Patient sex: M
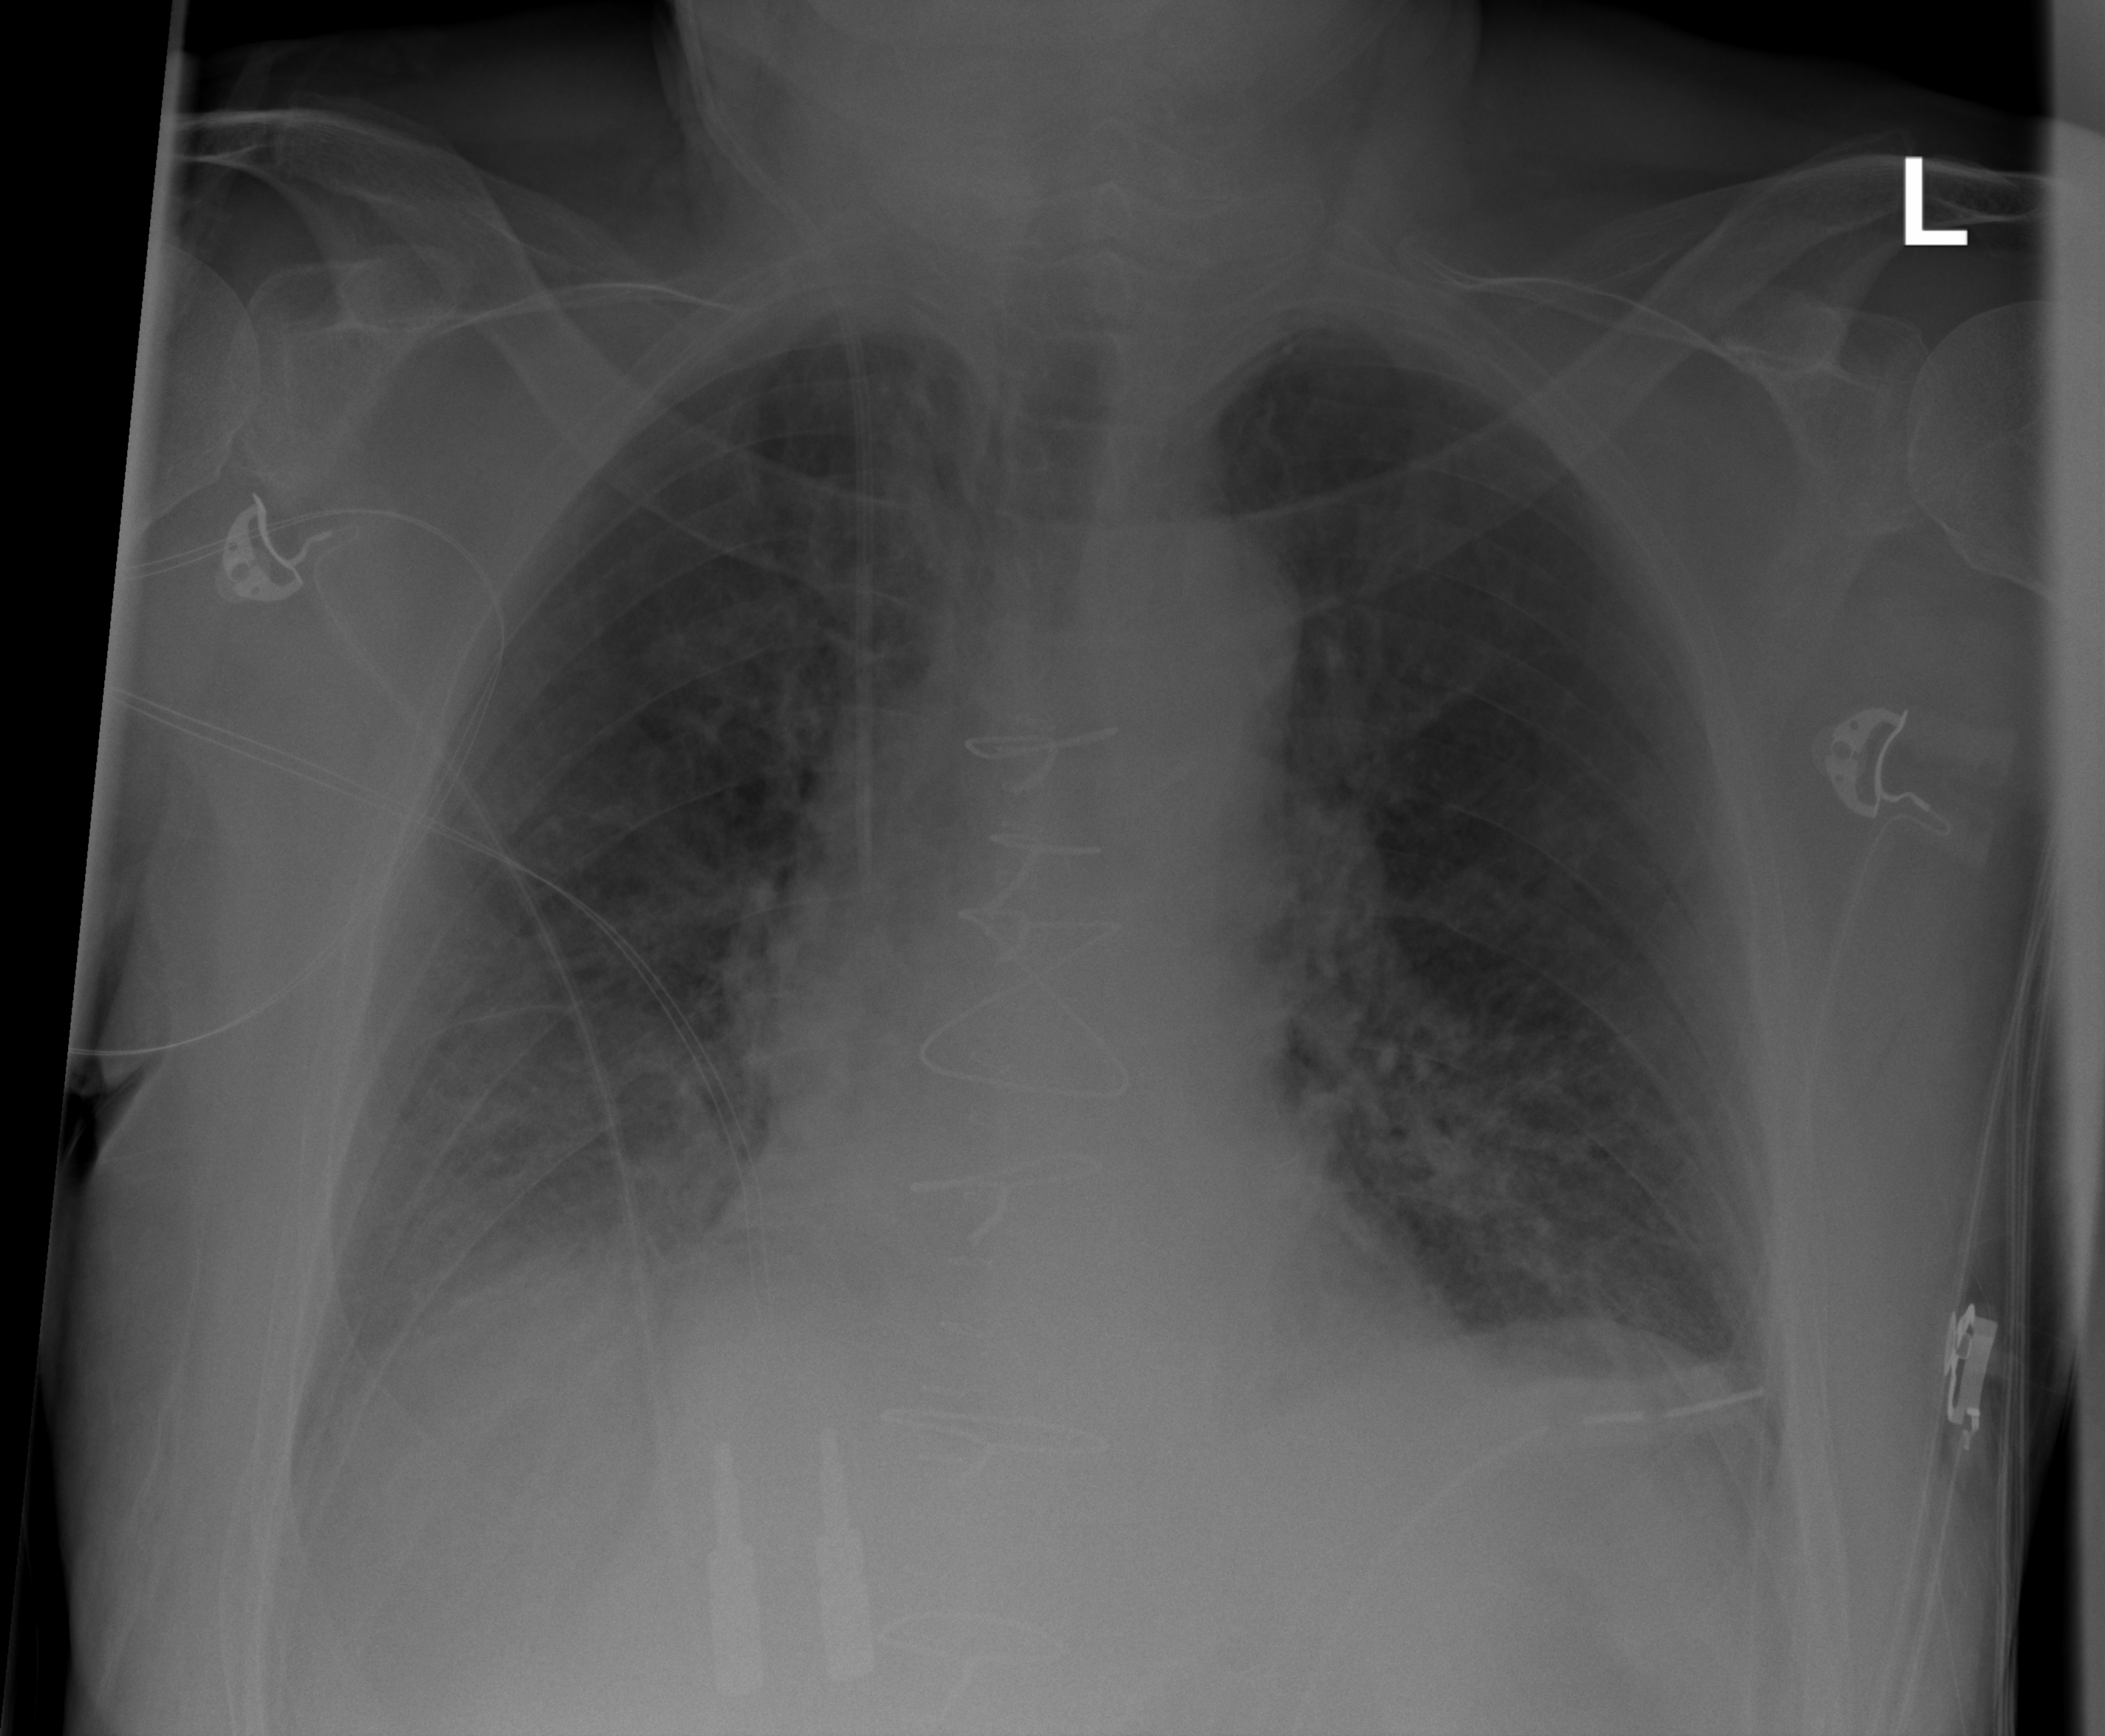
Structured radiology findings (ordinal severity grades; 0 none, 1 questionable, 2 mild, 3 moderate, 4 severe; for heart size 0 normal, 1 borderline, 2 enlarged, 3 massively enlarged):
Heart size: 0
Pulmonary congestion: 2
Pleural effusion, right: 2
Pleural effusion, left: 0
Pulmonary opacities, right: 2
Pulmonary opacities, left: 2
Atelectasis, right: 3
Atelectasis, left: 2